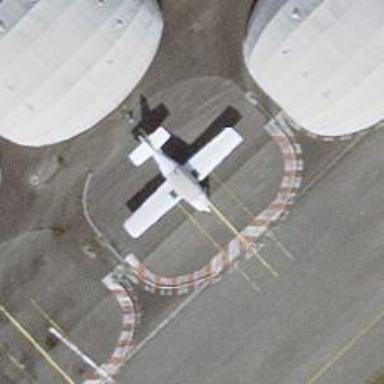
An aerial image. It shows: Airport parking position.